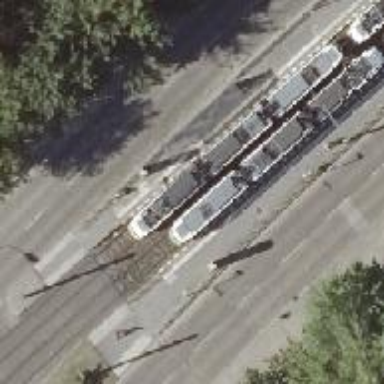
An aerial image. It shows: Tram stop position for public transport.